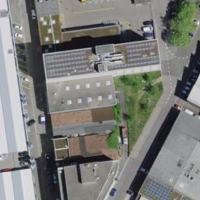
EUNIS habitat code: 54
Species observed at this site:
Anthyllis vulneraria